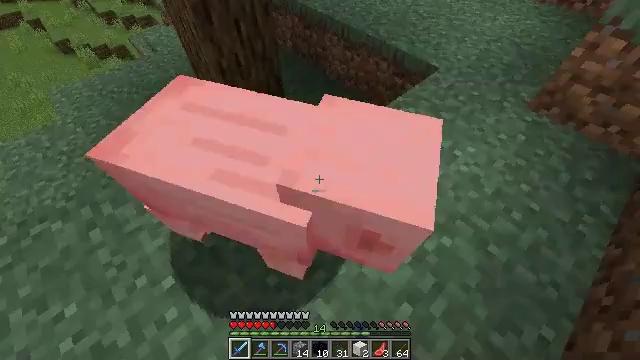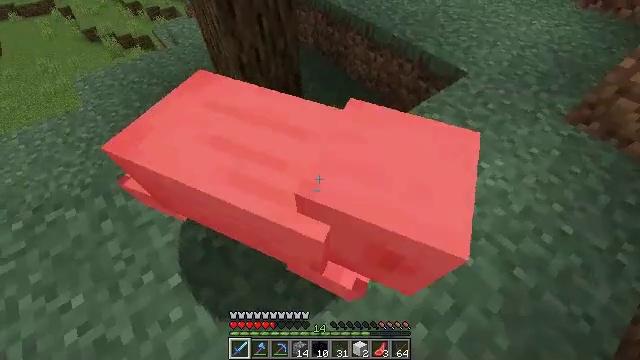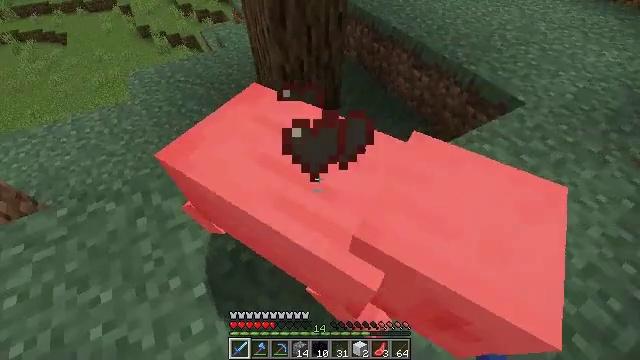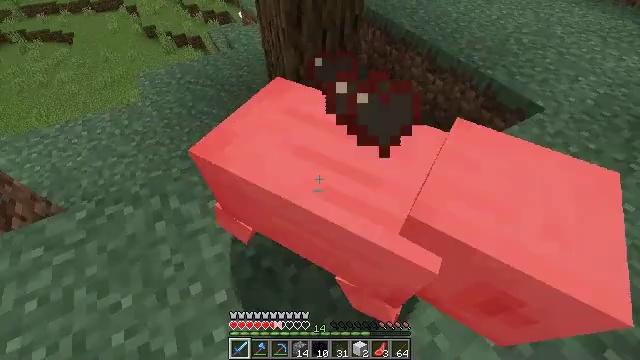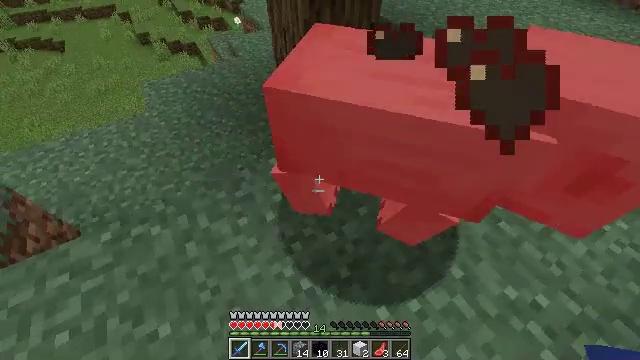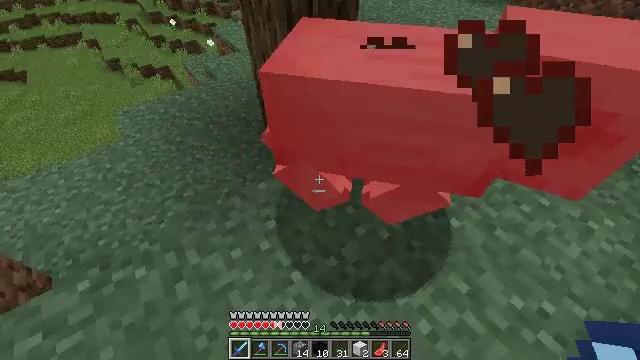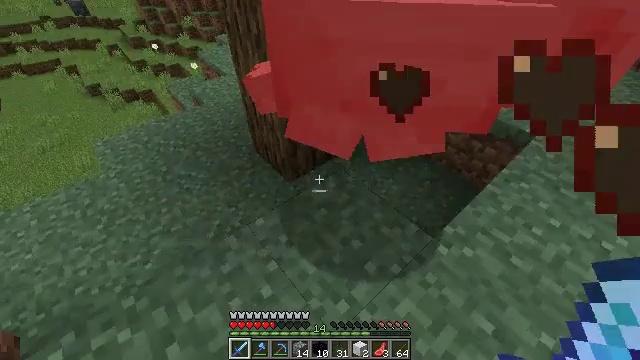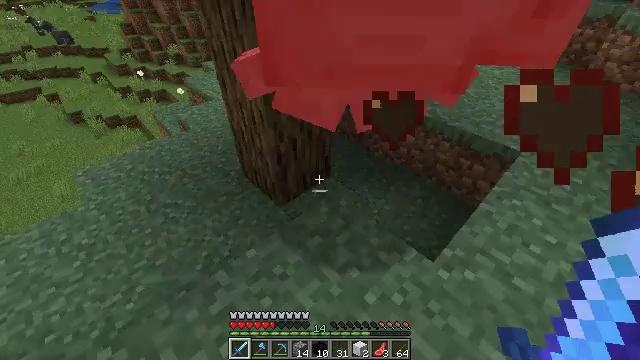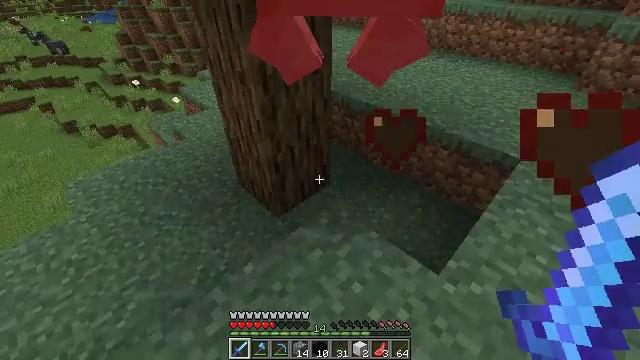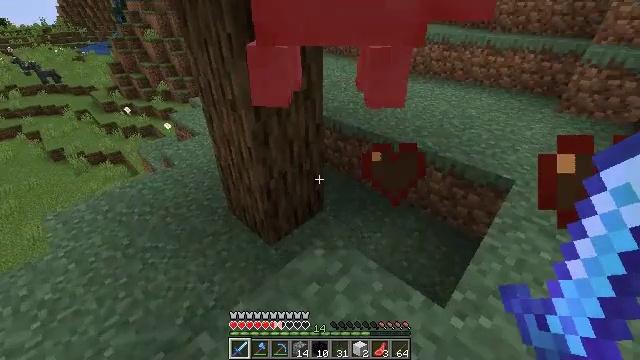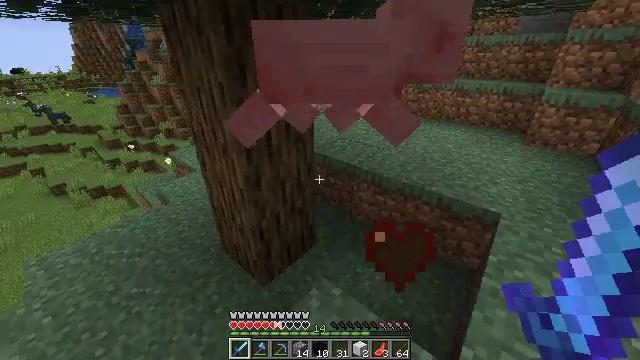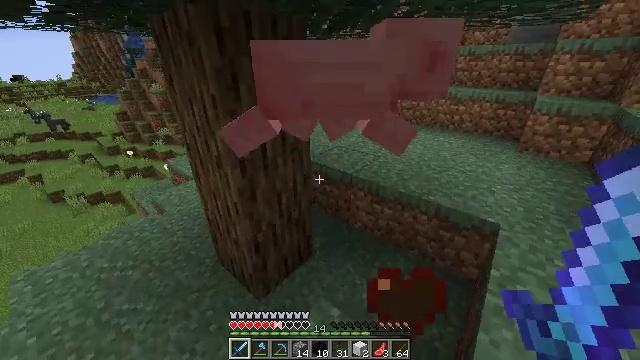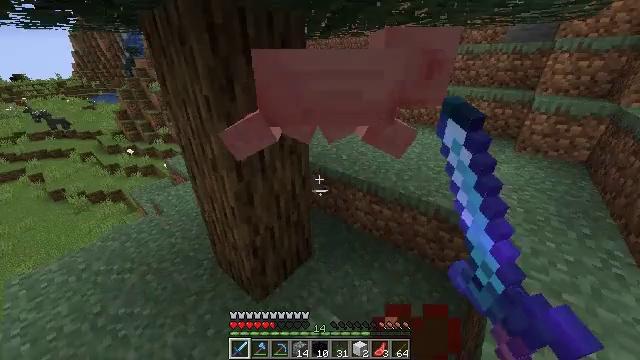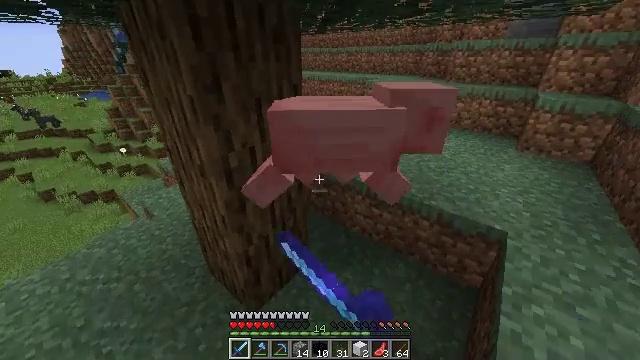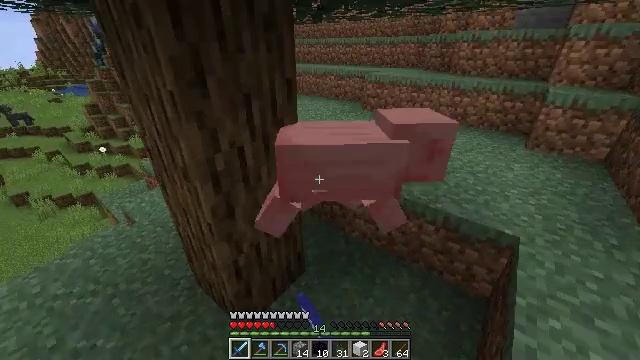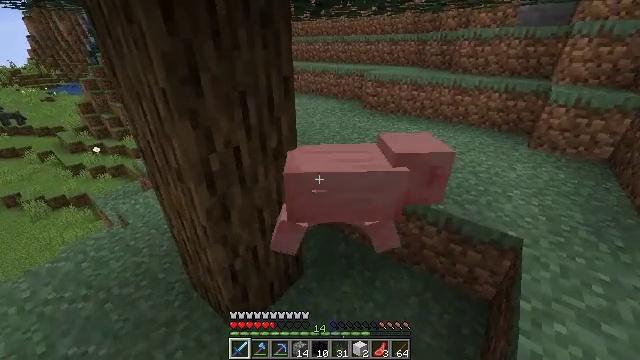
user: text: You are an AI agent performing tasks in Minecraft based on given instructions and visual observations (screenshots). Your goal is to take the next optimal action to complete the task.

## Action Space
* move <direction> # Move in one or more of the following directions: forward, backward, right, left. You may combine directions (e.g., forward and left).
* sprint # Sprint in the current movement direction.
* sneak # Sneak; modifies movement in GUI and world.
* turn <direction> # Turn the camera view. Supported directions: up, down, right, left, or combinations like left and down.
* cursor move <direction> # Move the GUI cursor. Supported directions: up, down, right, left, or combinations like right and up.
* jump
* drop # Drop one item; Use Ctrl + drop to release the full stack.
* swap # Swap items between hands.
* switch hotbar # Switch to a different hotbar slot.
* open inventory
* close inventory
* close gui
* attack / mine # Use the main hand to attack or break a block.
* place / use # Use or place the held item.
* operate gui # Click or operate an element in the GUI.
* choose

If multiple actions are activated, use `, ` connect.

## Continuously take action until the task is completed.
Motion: motion action
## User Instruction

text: Kill mobs.
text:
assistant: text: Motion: move left, turn left
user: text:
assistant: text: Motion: move left, turn left and up
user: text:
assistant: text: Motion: move left
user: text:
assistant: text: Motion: move forward and move left, turn right
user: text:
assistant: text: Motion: move forward, turn right and up
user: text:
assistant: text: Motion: move forward, turn right and up
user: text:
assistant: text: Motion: turn right and up
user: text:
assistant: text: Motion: turn right and up
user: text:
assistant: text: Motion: move forward, turn right and up
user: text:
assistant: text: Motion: move forward, turn right and up
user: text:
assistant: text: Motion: move forward, turn up, attack / mine
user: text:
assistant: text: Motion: attack / mine
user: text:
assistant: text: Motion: attack / mine
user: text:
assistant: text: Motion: no_op
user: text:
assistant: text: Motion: no_op
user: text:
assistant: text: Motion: turn right and up
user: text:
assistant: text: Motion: move forward, turn right and down
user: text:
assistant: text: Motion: move forward, turn right and down, attack / mine
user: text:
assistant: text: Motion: attack / mine
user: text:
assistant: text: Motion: turn right and down, attack / mine
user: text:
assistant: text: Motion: turn right and down
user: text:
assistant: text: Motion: move forward
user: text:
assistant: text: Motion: move forward, turn right
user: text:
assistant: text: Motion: move forward
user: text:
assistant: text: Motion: move forward
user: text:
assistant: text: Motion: move forward
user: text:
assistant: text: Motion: move forward, turn right
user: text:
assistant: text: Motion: turn right
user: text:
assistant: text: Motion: turn right and up
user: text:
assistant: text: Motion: turn right and up, attack / mine